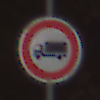
Verkehrszeichen: VerbotFuerKraftfahrzeugeUeberDreiKommaFuenfTonnen
Umgebung: Outdoor, Nature
Tageszeit: Midday
Wetter: Overcast
Licht: Natural
Jahreszeit: Autumn
Kontrast: LowContrast